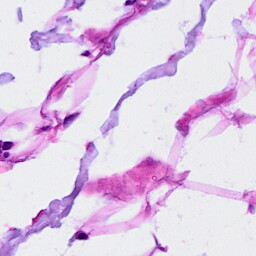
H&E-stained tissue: Breast